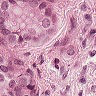
Metastatic tissue present: yes